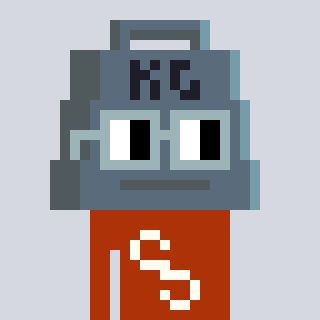
a pixel art character with square dark gray glasses, a weight-shaped head and a hotbrown-colored body on a cool background